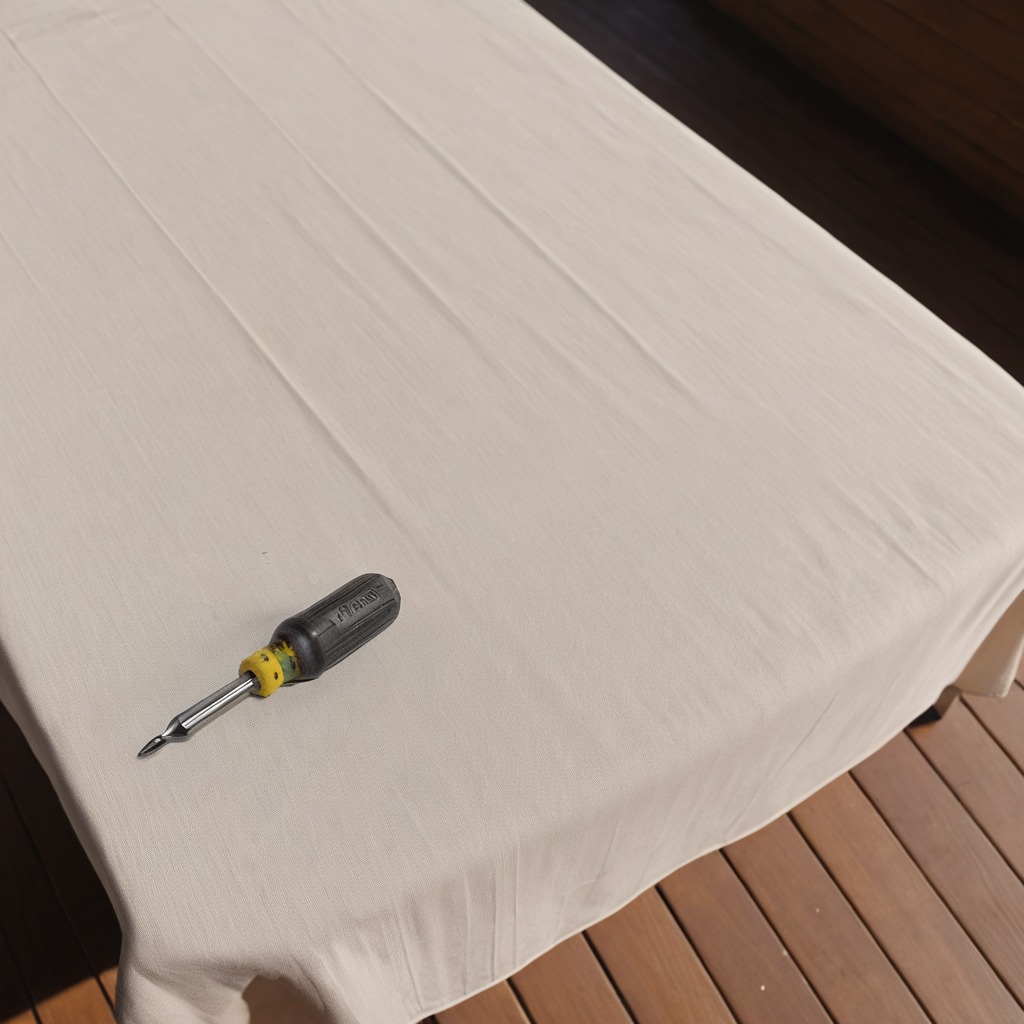
A screwdriver is lying on the wooden table in an outdoor workshop during daytime bright natural light soft shadows worn but beneath the cloth.